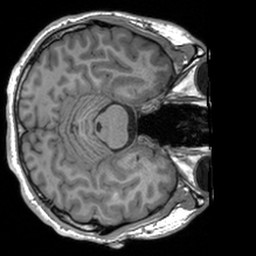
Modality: T1w
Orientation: axial
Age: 25
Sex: male
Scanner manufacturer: siemens
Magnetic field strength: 3 T
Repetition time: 1.9 s
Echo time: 0.00226 s